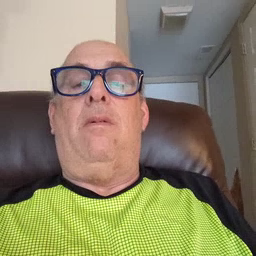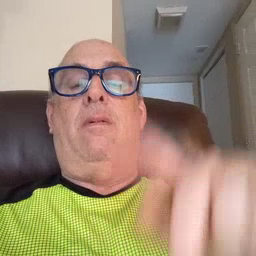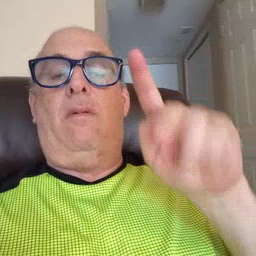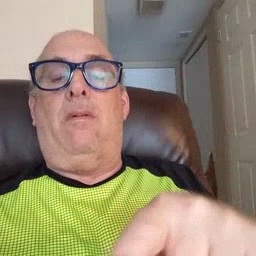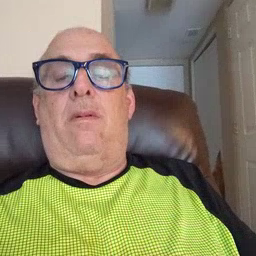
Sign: person